Interaction volume radius: 5 \u00c5
Interaction volume height: 10 \u00c5
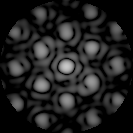
Disorder parameter: 0.2682